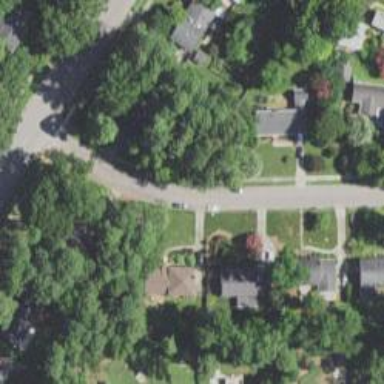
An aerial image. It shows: Residential road with asphalt surface and sidewalk on the left side.